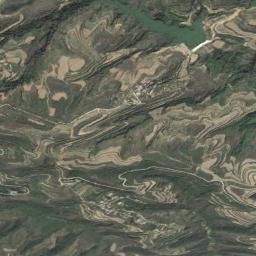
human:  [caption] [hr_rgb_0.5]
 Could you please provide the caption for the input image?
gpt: There are many plants on the terrace .

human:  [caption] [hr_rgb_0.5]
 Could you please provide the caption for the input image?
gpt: A large layer of brown and green mixed terraces with several winding narrow paths .

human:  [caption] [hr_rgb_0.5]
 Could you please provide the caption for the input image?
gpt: There are no crops on the terraces in the picture .

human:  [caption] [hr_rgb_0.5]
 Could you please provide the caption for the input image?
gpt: The bare and green terrace is next to some trees .

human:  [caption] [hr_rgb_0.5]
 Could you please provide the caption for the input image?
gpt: There are some rivers among the terraces .